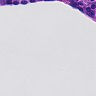
Metastatic tissue present: yes